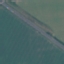
Label: Highway